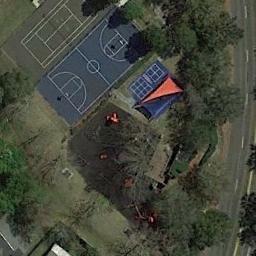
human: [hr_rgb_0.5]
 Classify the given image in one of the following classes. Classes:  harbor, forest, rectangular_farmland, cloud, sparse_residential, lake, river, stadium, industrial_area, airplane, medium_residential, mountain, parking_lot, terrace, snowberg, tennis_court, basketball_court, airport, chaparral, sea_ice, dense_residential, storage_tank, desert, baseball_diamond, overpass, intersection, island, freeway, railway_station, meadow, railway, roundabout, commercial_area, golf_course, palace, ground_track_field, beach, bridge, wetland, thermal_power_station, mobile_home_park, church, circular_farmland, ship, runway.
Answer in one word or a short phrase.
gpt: basketball_court